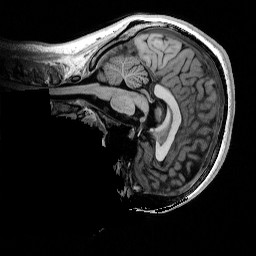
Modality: T1w
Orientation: sagittal
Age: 26
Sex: female
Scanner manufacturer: siemens
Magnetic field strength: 3 T
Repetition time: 4 s
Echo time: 0.00289 s